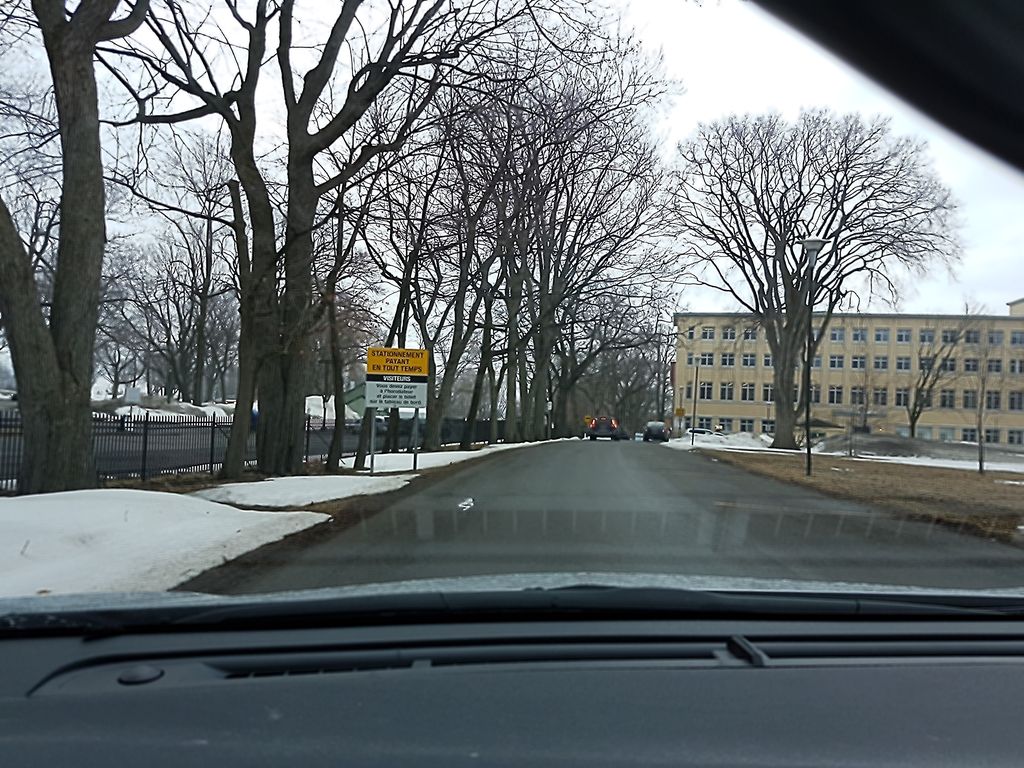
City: quebec_city